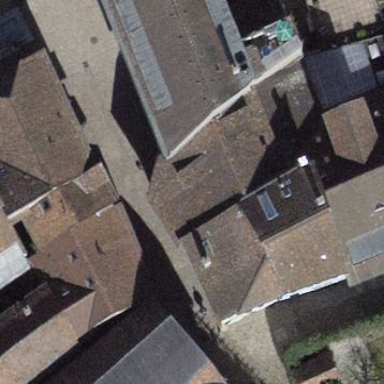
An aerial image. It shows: Building with tile roof.